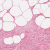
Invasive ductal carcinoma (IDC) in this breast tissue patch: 0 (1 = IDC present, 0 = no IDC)